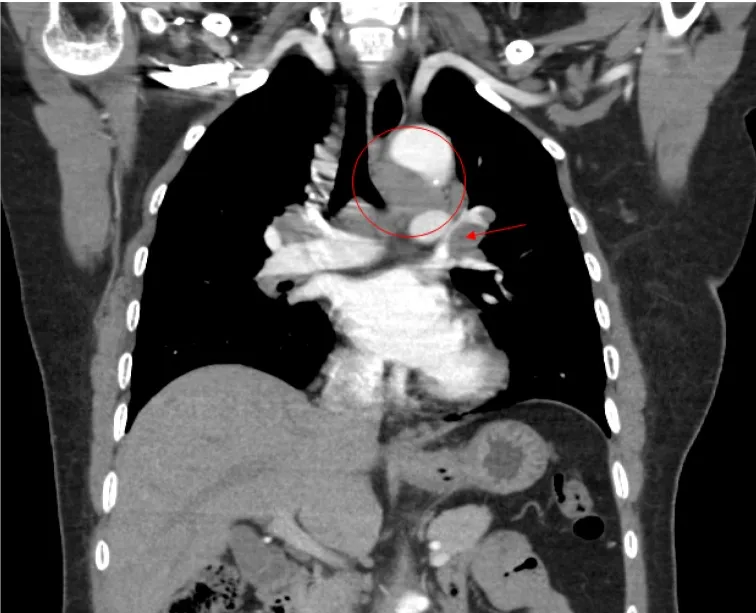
Longitudinal section of computed tomography scan of the chest showing mediastinal lymphadenopathy abutting the esophagus.
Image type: radiology (ct)